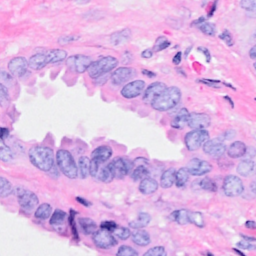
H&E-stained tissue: Breast